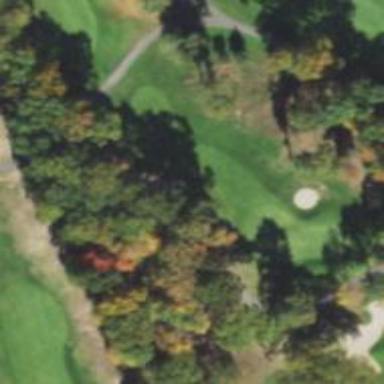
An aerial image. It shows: Path for both road and golf.